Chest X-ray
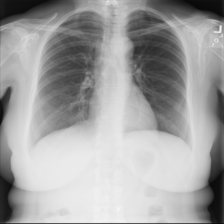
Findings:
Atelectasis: negative
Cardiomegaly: negative
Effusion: negative
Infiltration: negative
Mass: negative
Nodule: negative
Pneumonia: negative
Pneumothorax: negative
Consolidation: negative
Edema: negative
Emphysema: negative
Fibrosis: negative
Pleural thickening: negative
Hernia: negative